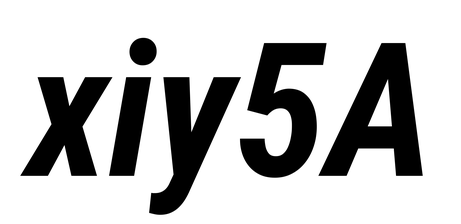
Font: Roboto-Italic_Condensed_Bold_Italic